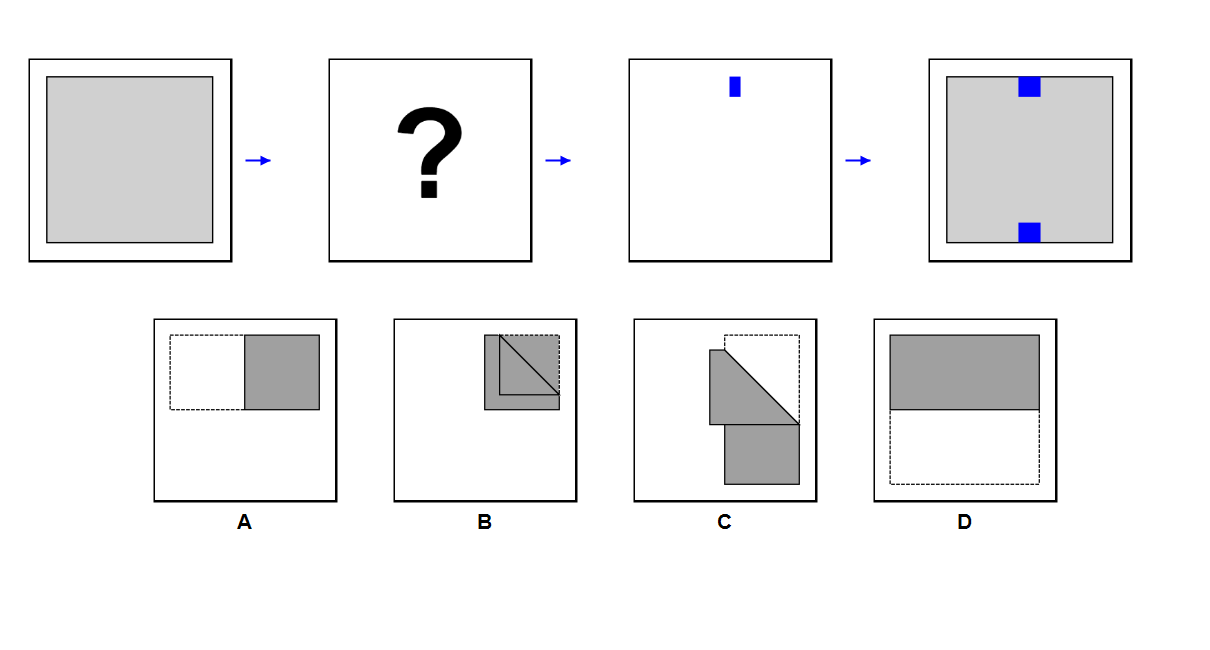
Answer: C